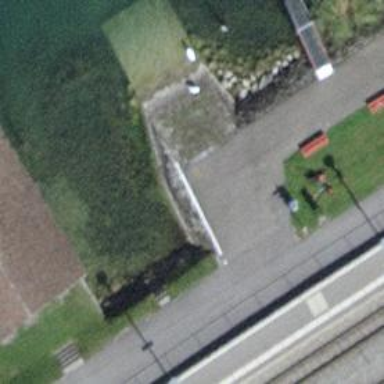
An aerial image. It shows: Slipway road for service vehicles.